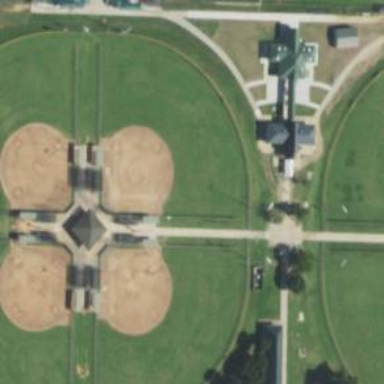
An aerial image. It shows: Softball pitch for leisure sports.